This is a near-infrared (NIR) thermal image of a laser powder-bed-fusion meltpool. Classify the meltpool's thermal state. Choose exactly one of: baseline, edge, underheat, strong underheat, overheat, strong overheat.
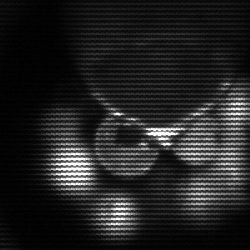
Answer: edge